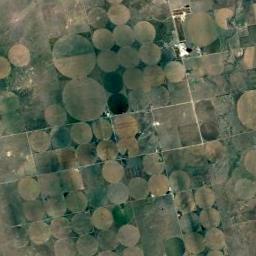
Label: circular_farmland